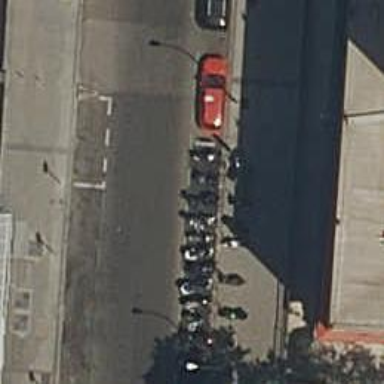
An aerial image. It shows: Motorcycle parking facility.